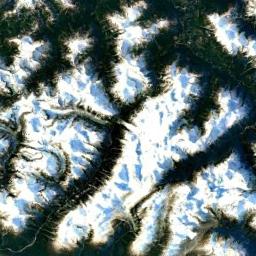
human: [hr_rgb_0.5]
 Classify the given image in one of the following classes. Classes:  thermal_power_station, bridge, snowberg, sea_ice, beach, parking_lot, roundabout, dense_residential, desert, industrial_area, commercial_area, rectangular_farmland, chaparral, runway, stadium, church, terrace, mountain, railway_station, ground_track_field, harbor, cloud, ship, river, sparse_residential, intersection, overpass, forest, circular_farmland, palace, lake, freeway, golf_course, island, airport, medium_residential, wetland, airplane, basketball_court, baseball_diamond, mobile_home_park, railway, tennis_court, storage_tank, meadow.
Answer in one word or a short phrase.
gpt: snowberg